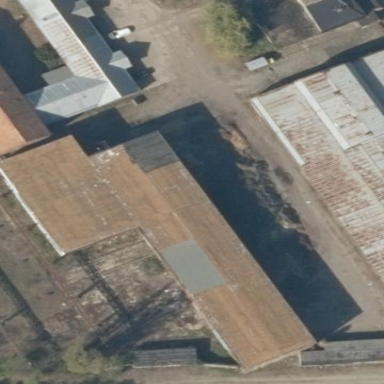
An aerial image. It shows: Industrial building.